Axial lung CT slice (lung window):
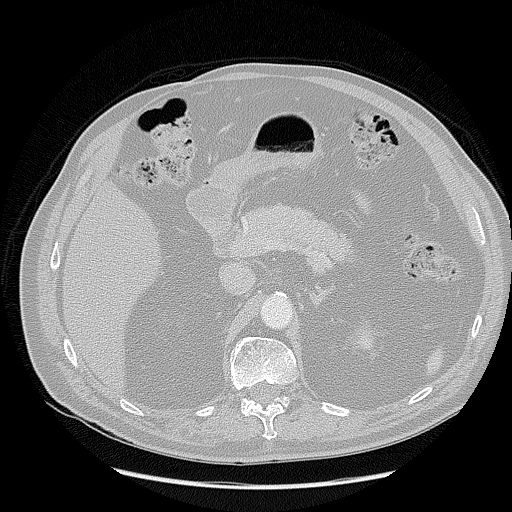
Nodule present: no